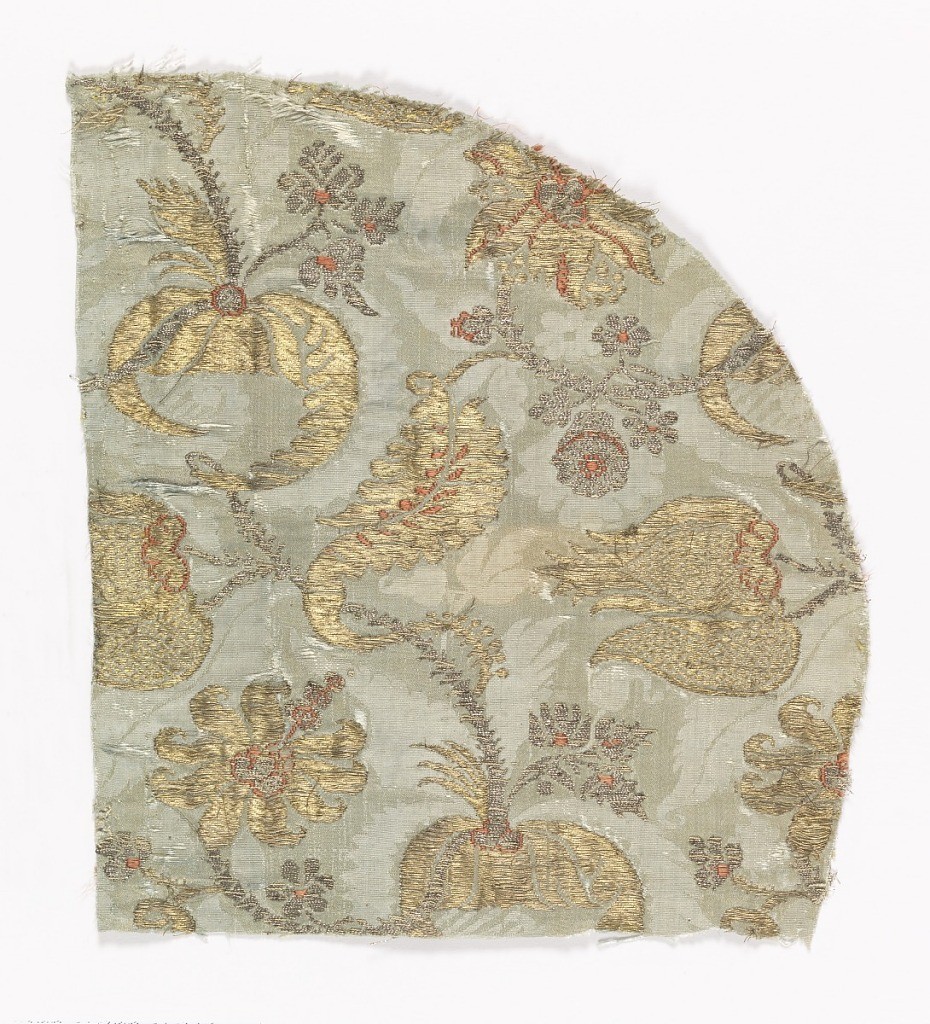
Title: Fragment
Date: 18th century
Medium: silk, metallic thread Technique: satin weave with discontinuous supplementary weft patterning (brocaded)
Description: Pale blue damask with floral shapes and leaves in metallic silver, metallic gold, and coral silk.